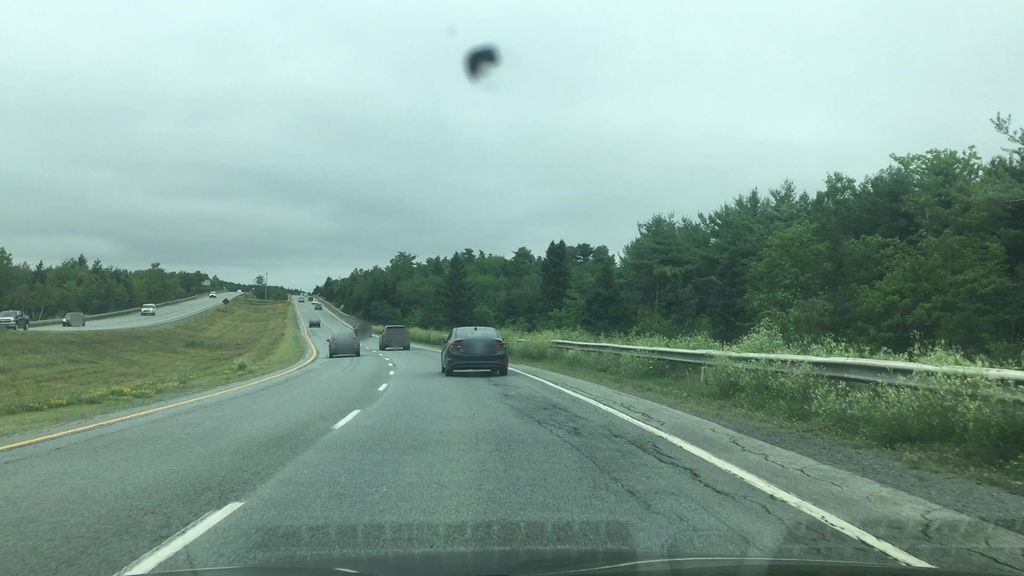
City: halifax